Question: I am spinning my wheels on what I am sure is a simple mistake.
Consider the following jqm (version 1.3) view (in haml)
'''
#main-header{'data-role' => 'header'}
#main-content{'data-role' => 'content'} #main-buttons
%input#a{'type' => 'button', 'name' => 'a', 'value' => 'A'}
%input#b{'type' => 'button', 'name' => 'b', 'value' => 'B'}
'''
The stylesheet:
'''
#main-buttons {
margin: 30px;
margin-top: 160px;
}
#a {
margin-bottom: 60px !important;
}
'''
Here the style of margin-bottom I apply to button "a" has no impact. My goal is to add some vertical space between the two buttons. What am I missing?
The rendered UI looks as follows:

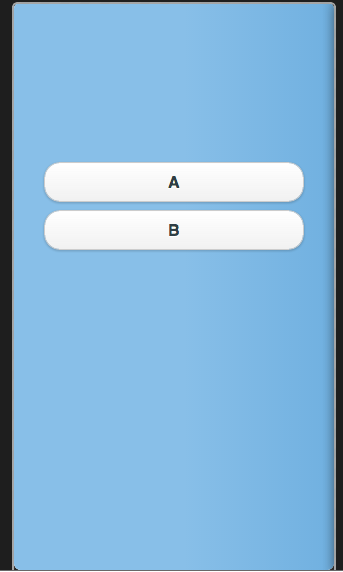
Answer: Here is my humble answer. The above answers explain more about your issue.
To override button style, add your style to '.ui-btn'.
I'm glad I have been of help :)